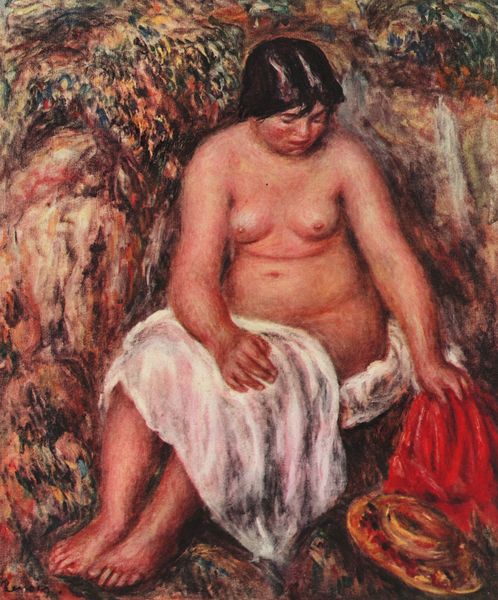
Titel: Akt mit Strohhut
Künstler: Pierre Auguste Renoir
Standort: Paris
Institution: (Privatsammlung)
Schlagwörter: akt, baum, blau, blätter, fuß, gemälde, hand, haut, kopf, körper, nackt, weiß, baden, bäume, grün, impressionismus, landschaft, mädchen, ocker, sitzen, blumen, braun, brust, bunt, busen, finger, frankreich, frau, frisur, haar, hintergrund, hut, kleid, renoir, schwarz, stroh, blick, dame, gras, park, rasen, rot, schal, schleier, tuch, wiese, expressionismus, malerei, muster, jung, arm, arme, falten, gesicht, halten, inkarnat, schüssel, bild, hände, portrait, porträt, signatur, öl, gräser, natur, sträucher, boden, gewand, gold, haare, realismus, sitzend, tücher, pflanzen, kinn, mittelscheitel, rouge, scheitel, traurig, rund, garten, beine, brüste, füße, wangen, sitz, abhang, lehm, wangenrot, farben, fels, farbe, naiv, böschung, dick, strohhut, glanz, handtuch, gesenkt, nabel, bauch, faltenwurf, halbakt, halbnackt, monumental, bauchnabel, brustwarzen, zehen, sonnenhut, bedecken, striche, tor, gauguin, gemustert, griff, schimmer, bad, waschen, barfuss, südsee, deckel, ausziehen, mollig, greifen, lanschaft, legen, röte, rundungen, nehmen, waschung, unschuld, schuld, tahiti, corinth?, fra, titten, erdreich, dich, dicke, eingeborene, weißes tuch, rotgrün, wagneröte, weglegen, baucht, 1905, fußzeh, halb nack, tuchrot, ahhre